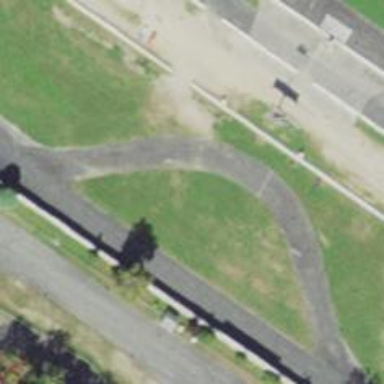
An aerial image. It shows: Raceway for motor sports.